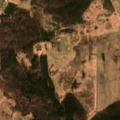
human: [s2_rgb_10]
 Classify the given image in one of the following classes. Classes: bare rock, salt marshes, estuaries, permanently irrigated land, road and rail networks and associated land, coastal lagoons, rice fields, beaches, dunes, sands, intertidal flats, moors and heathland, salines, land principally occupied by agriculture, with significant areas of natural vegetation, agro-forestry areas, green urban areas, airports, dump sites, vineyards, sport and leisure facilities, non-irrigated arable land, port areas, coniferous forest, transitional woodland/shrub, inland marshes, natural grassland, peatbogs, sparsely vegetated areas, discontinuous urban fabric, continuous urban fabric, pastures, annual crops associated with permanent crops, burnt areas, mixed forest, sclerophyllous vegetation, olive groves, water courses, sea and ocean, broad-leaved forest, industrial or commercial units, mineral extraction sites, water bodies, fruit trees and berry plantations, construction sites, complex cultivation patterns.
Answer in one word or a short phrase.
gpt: pastures, complex cultivation patterns, land principally occupied by agriculture, with significant areas of natural vegetation, coniferous forest, mixed forest